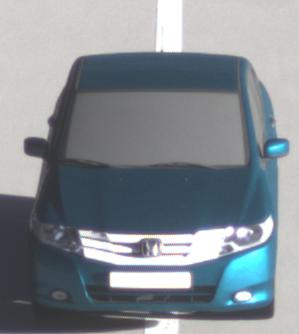
Make: Honda
Model: City
Detailed model: Gen. 6
Model produced from: 2008
Model produced until: 2013
Doors: 4
Color: blue
Road condition: dry road
Daytime: sunrise or sunset
Contrast: medium contrast